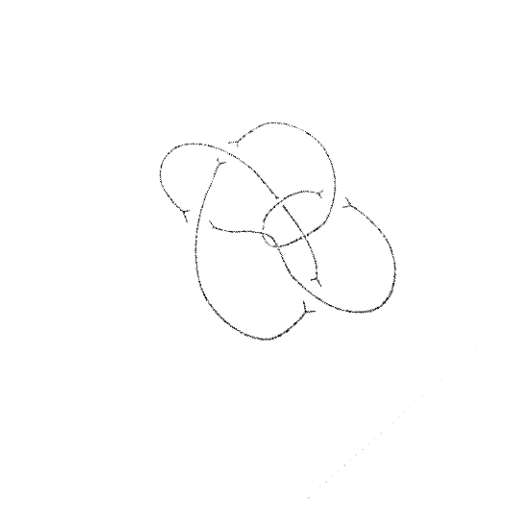
Crossing number: 8